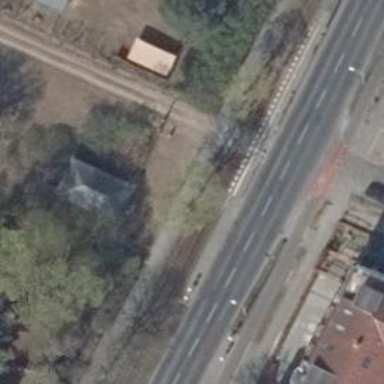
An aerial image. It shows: Tram crossing on the railway.